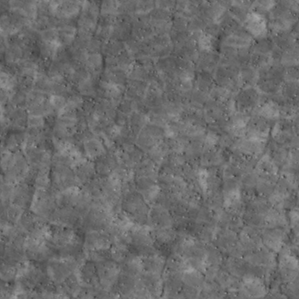
Label: non_frost